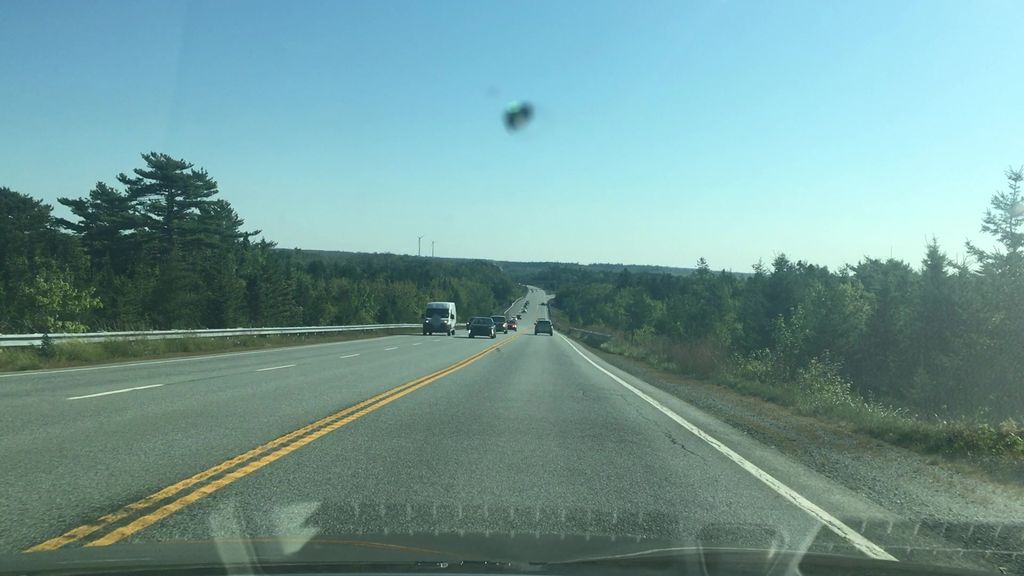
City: halifax